Question: I want to create a visualization of a BST, but every example I find online stops after inserting only 7 or less values. Let's say I'm doing the following sequence:
insert(5),insert(7),insert(9),insert(8),insert(3),insert(2),insert(4),insert(6),insert(10).
Up until insert(6), I end up with:

My main question is: where do I go from here? Do I add on to my left-most leaf or do I add on to my "lowest" leaf?
Also: according to wikipedia the code for an insertion is:
'''
void insert(Node* node, int value) {
if (value < node->key) {
if (node->leftChild == NULL)
node->leftChild = new Node(value);
else
insert(node->leftChild, value);
} else {
if(node->rightChild == NULL)
node->rightChild = new Node(value);
else
insert(node->rightChild, value);
}
}
'''
But according to this, once I'm at 8 and I get insert(3), it would add 3 to the left of 8, as it would compare 3 with the node 9, see that the less-than spot is already taken by 8, then rerun the insertion with 8 being the node compared to, and place the 3 as the left child of 8. But this would just create kind of a list.
Thanks.
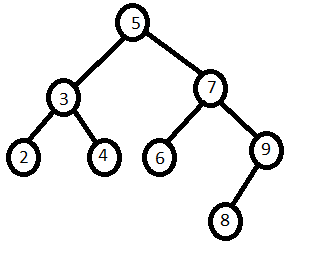
Answer: What seems to mislead you is that on every insert, (which, in your case, is 5). So, let's take the graph above and try to insert 3 following the algorithm you pasted:
'''
3 < 5, we go left and we meet 3
3 == 3, we go right (here it's the same, the code above says "go right") and we meet 4
3 < 4, we go left. Since 4 has no left child, 3 becomes its left child.
'''
Try to build your tree from zero using the algorithm above. Incidentally, you won't find many examples with n > 10 nodes, because they tend to be exceedingly long without any benefit for the reader.